九年级 · 组合几何学
(本小题8.0分)

如图，点 $E$ 是菱形 $A B C D$ 对角线 $C A$ 的延长线上任意一点，以线段 $A E$ 为边作一个菱形 $A E F G$, 且菱形 $A E F G \backsim$ 菱形 $A B C D$, 相似比是 $\sqrt{3}: 2$, 连接 $E B, G D$.

(1)求证: $E B=G D$.

(2)若 $\angle D A B=60^{\circ}, A B=2$, 求 $G D$ 的长.


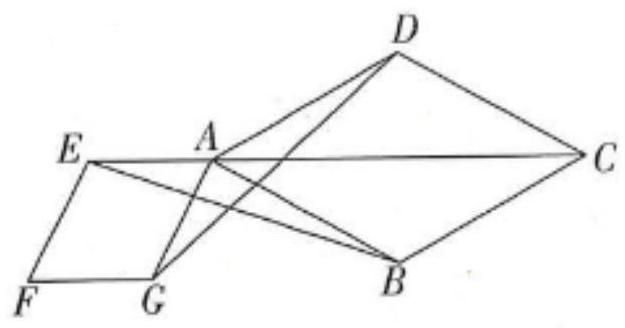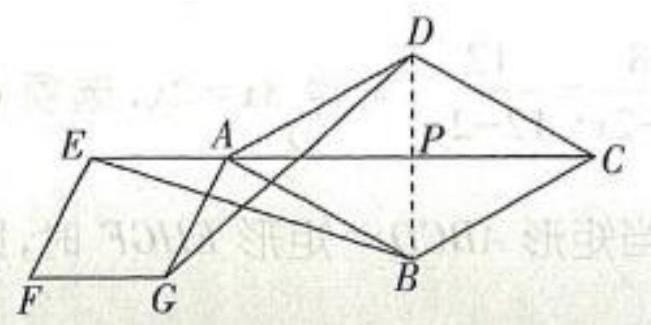
答案: 【小题1】

证明: $\because$ 菱形 $A E F G \backsim$ 菱形 $A B C D, \therefore \angle E A G=\angle B A D, A E=A G, A B=A D, \therefore \angle E A G+\angle G A B=\angle B A D+$ $\angle G A B, \therefore \angle E A B=\angle G A D . \because A E=A G, A B=A D, \therefore \triangle A E B \cong \triangle A G D, \quad \therefore E B=G D$.

【小题 2 】

如图, 连接 $B D$ 交 $A C$ 于点 $P$, 则 $B P \perp A C$.

$\because \angle D A B=60^{\circ}, \quad \therefore \angle P A B=30^{\circ}$.

$\because$ 菱形 $A E F G \backsim$ 菱形 $A B C D$, 相似比是 $\sqrt{3}: 2, A B=2, \therefore A E=\sqrt{3}, B P=\frac{1}{2} A B=1, \therefore A P=$ $\sqrt{A B^{2}-B P^{2}}=\sqrt{3}, \quad \therefore E P=A E+A P=2 \sqrt{3}$,

$\therefore E B=\sqrt{E P^{2}+B P^{2}}=\sqrt{12+1}=\sqrt{13}$,

$\therefore G D=\sqrt{13}$.


解析: 1.见答案2.见答案